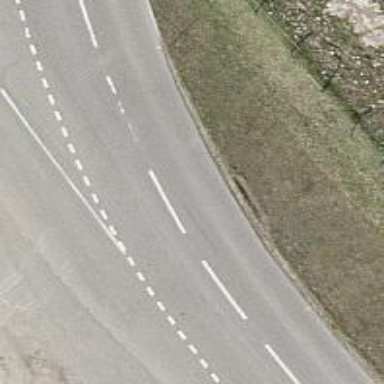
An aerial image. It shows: Secondary road.